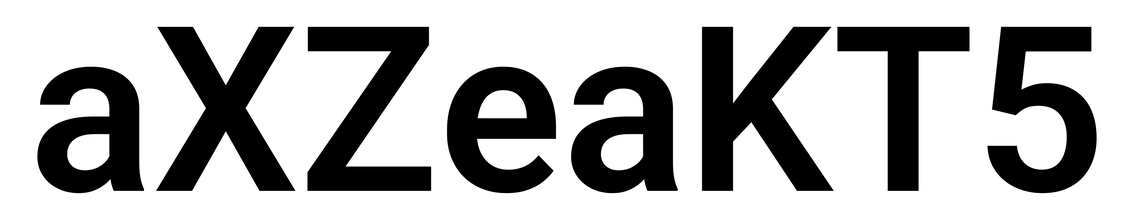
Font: Roboto_SemiBold